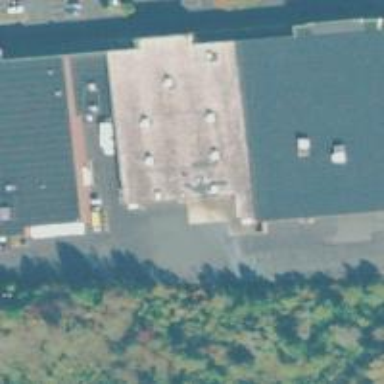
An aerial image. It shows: Retail building.